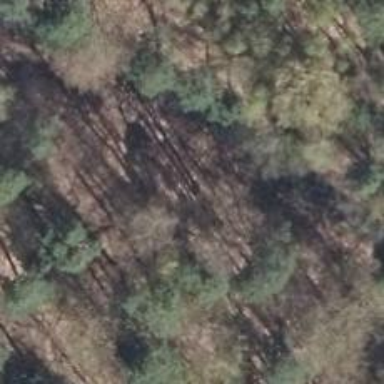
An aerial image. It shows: Compacted grade3 forestry track for forestry vehicles.